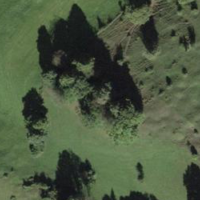
EUNIS habitat code: 24
Species observed at this site:
Pholidoptera griseoaptera
Pseudochorthippus parallelus
Tettigonia cantans
Lysandra bellargus
Omocestus rufipes
Chorthippus biguttulus
Roeseliana roeselii